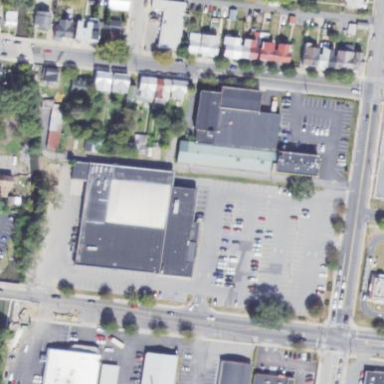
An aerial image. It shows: Supermarket located in building.